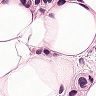
Metastatic tissue present: yes